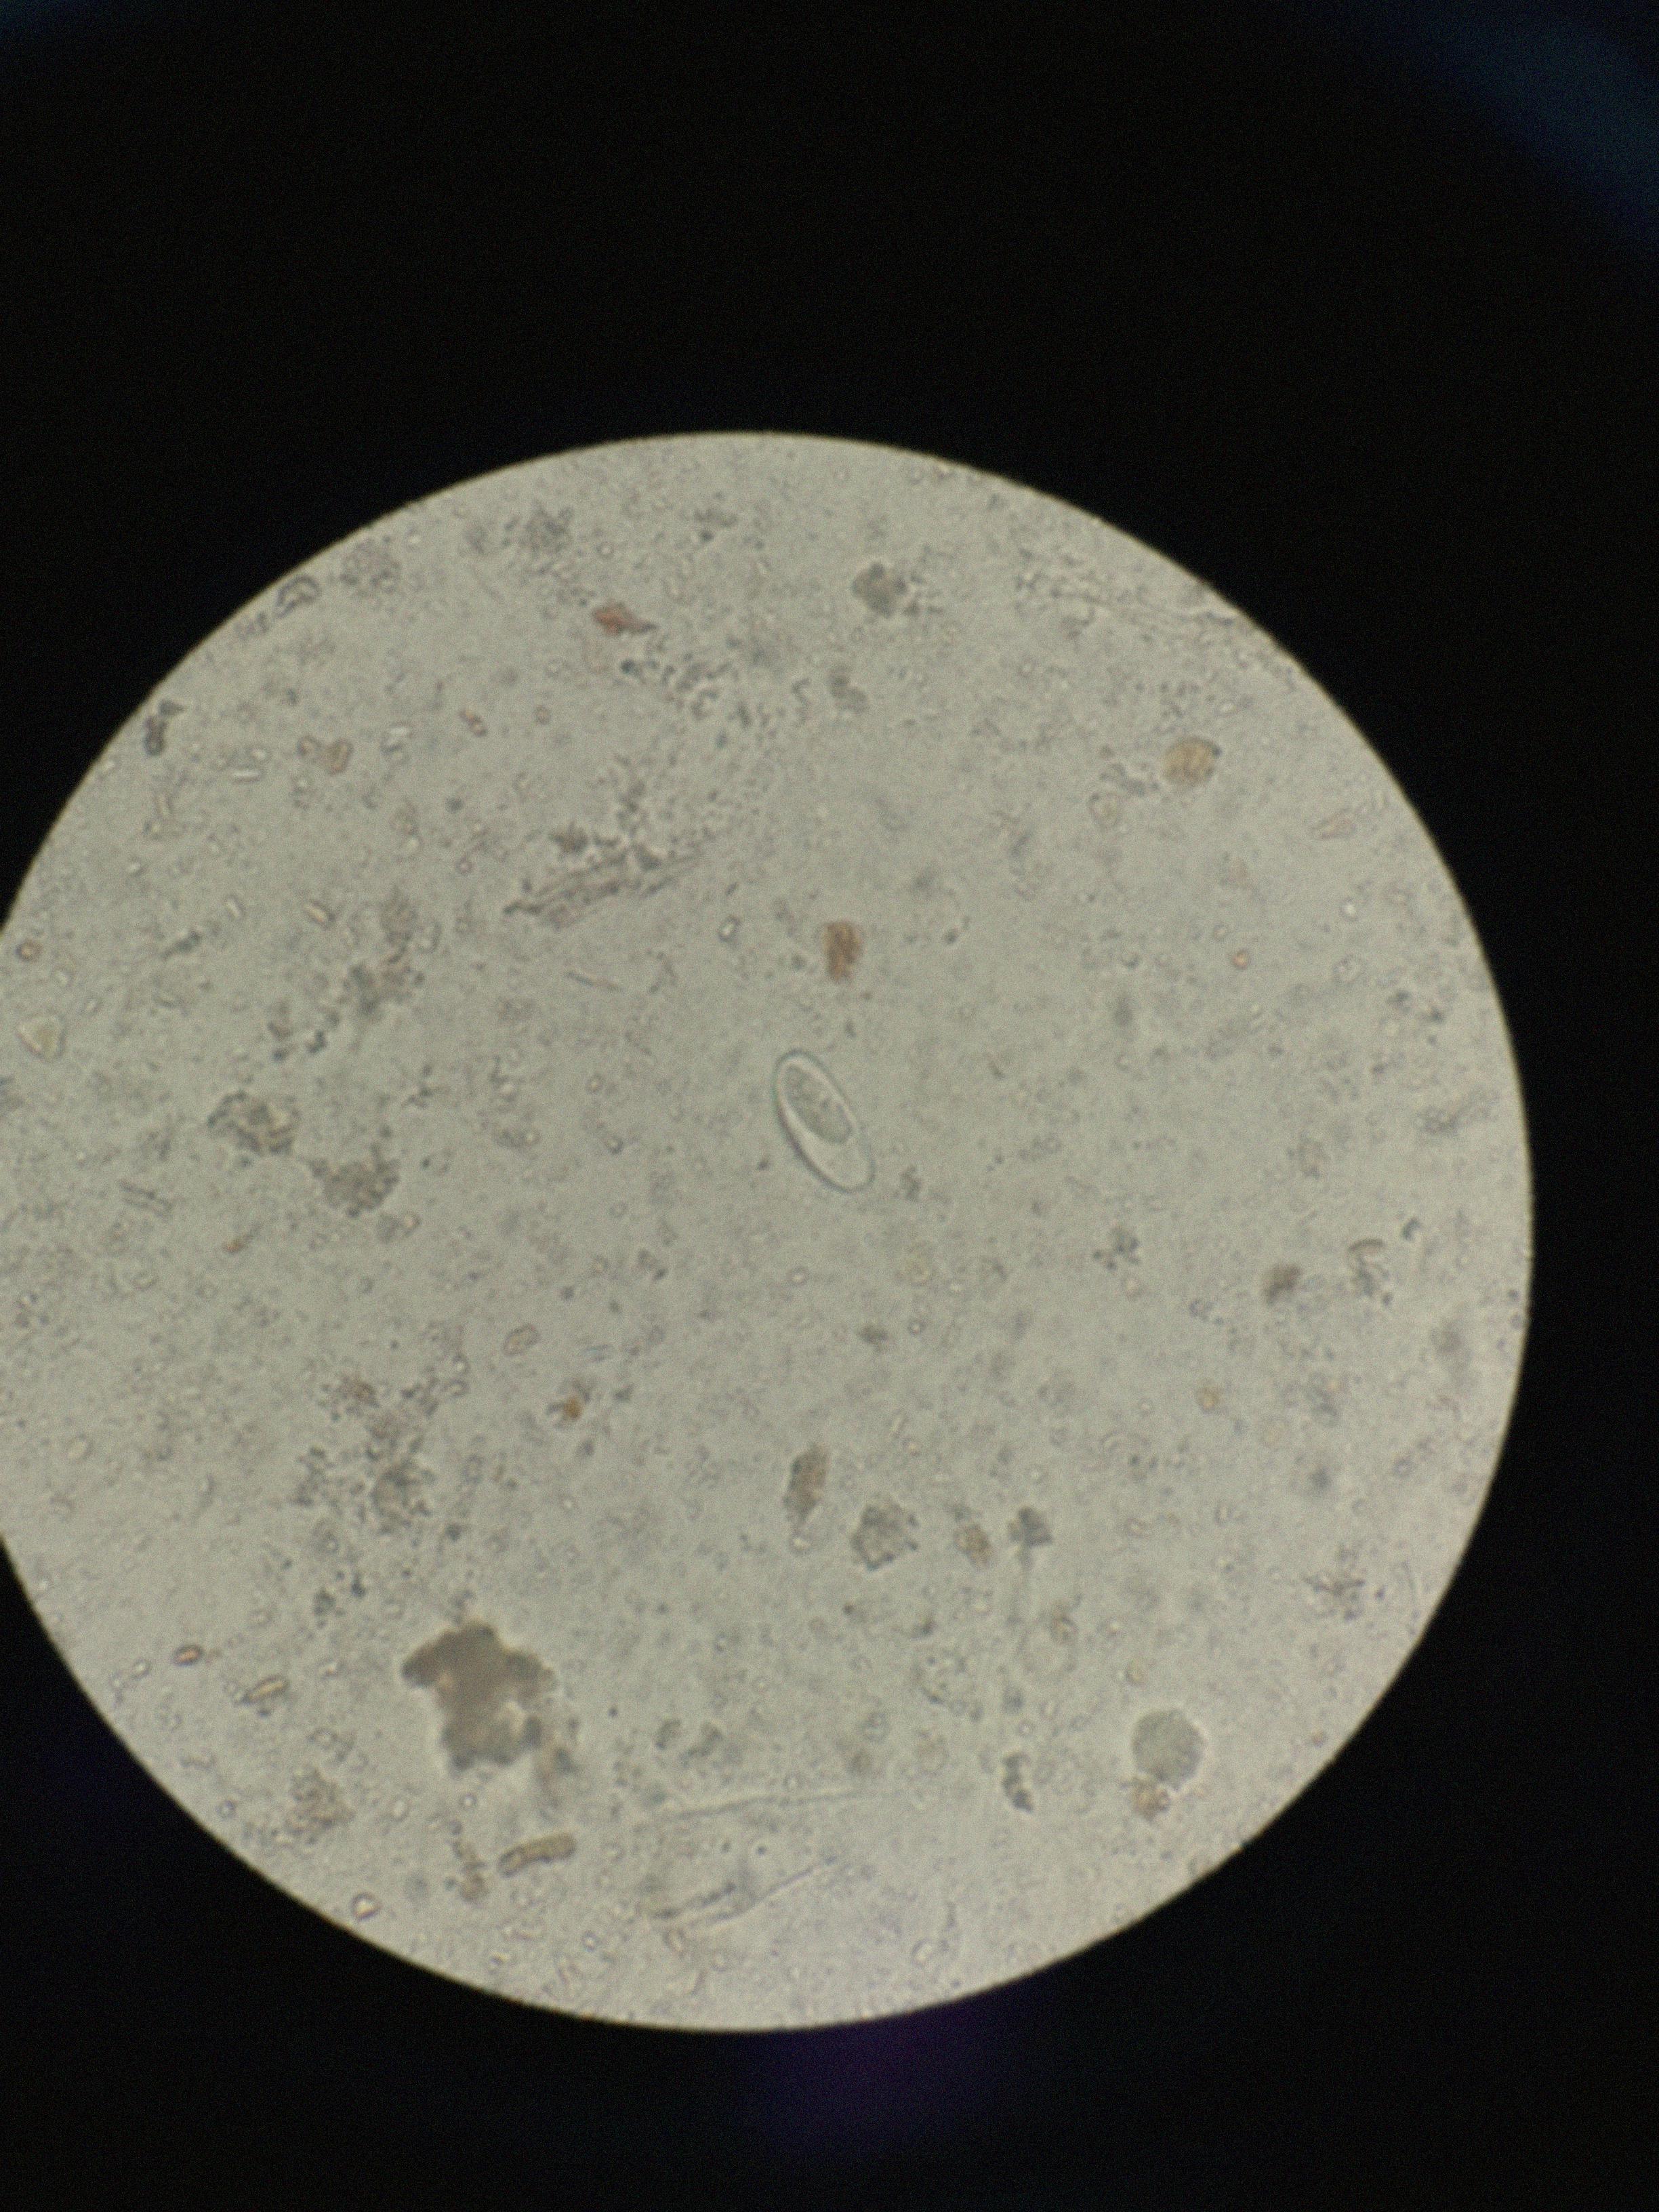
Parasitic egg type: Enterobius vermicularis